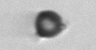
Label: bead